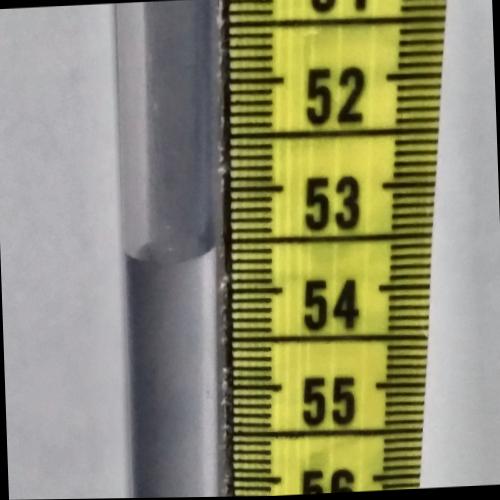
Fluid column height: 53.6 cm